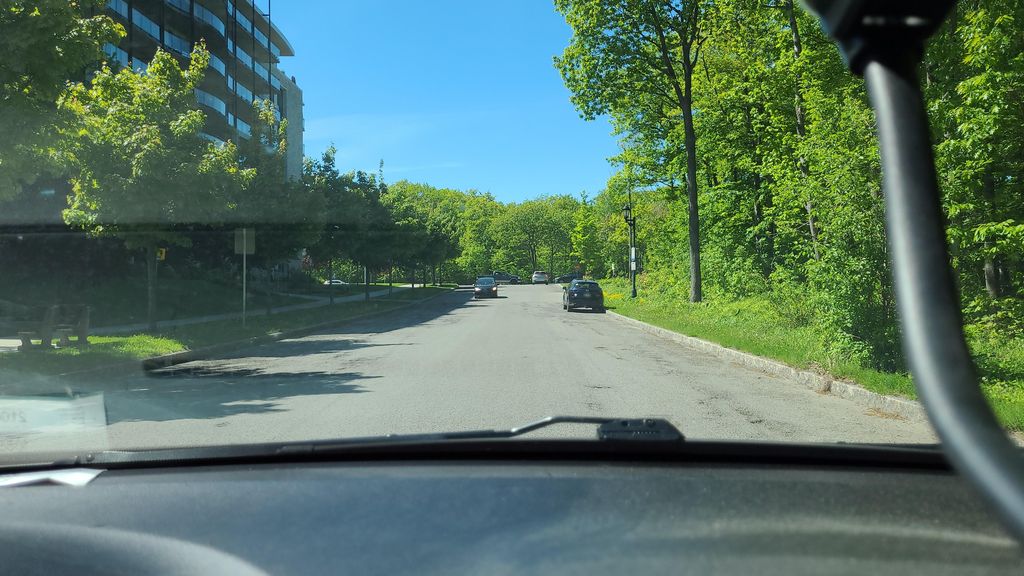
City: quebec_city